Aerial crown-view tile of a tropical tree (Barro Colorado Island, Panama), acquired 20250616:
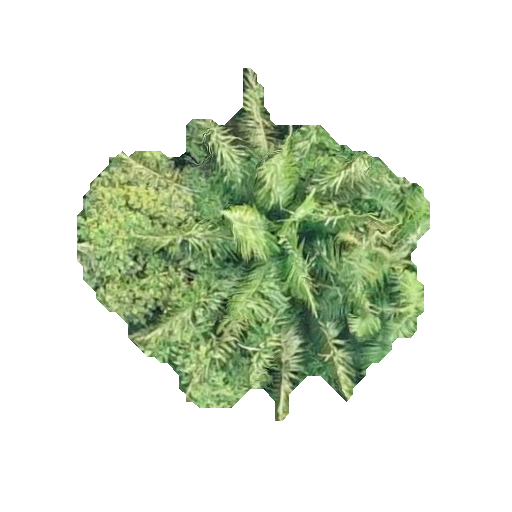
Species: Attalea butyracea
GBIF accepted scientific name: Attalea butyracea
Crown area: 111.025 m²